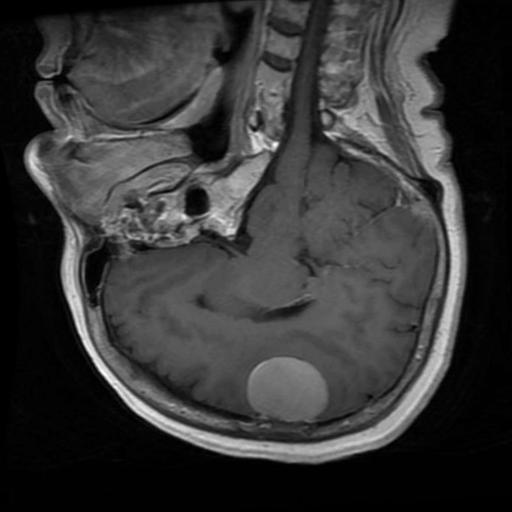
Label: meningioma